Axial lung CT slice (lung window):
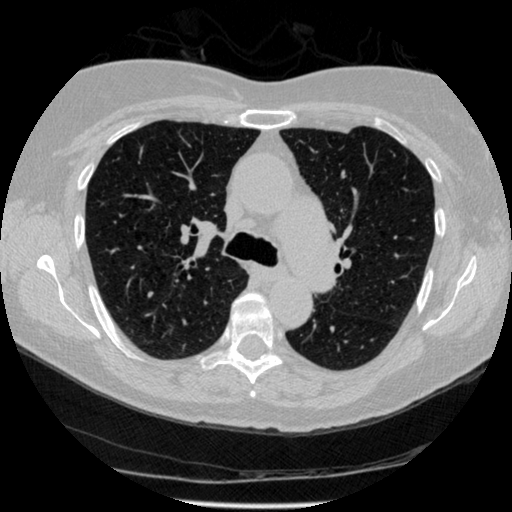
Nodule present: no